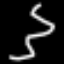
Label: squiggle